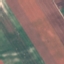
Land use / land cover class: AnnualCrop